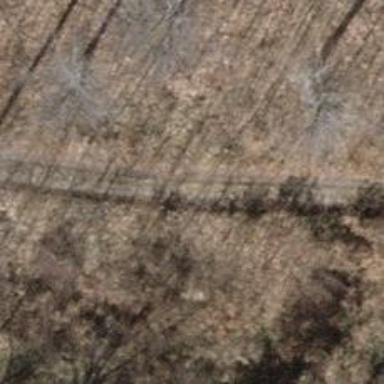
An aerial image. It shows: Track with very rough surface.